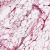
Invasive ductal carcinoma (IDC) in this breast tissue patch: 0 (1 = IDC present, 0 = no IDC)